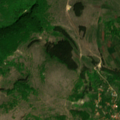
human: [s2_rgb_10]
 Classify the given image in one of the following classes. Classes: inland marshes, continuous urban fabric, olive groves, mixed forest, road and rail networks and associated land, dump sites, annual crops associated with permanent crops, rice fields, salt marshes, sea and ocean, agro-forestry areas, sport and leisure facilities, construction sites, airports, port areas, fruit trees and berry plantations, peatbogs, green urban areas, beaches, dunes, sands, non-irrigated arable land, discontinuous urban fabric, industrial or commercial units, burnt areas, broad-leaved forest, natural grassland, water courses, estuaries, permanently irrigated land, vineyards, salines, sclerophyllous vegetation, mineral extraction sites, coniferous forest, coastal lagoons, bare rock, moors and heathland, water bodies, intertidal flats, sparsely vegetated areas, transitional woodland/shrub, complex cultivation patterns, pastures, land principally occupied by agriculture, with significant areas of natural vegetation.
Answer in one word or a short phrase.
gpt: discontinuous urban fabric, land principally occupied by agriculture, with significant areas of natural vegetation, broad-leaved forest, natural grassland, transitional woodland/shrub